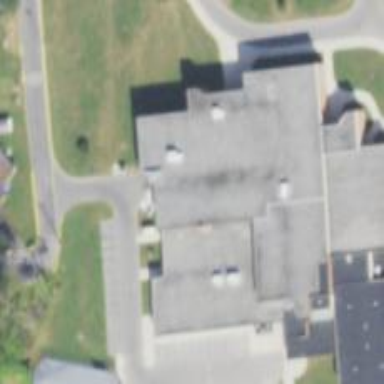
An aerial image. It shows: School building.